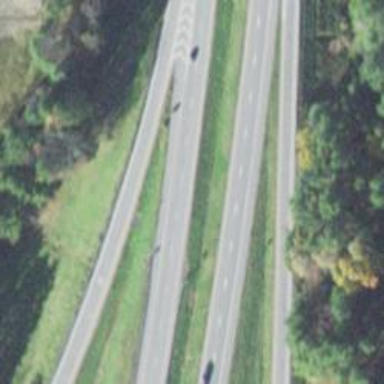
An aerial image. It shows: Asphalt motorway link.